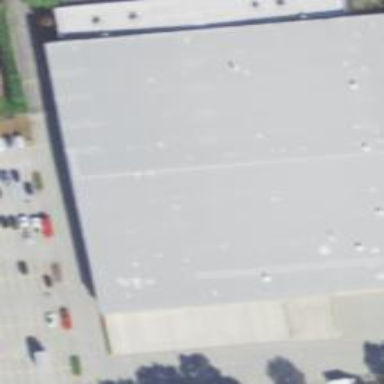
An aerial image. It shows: Commercial building.